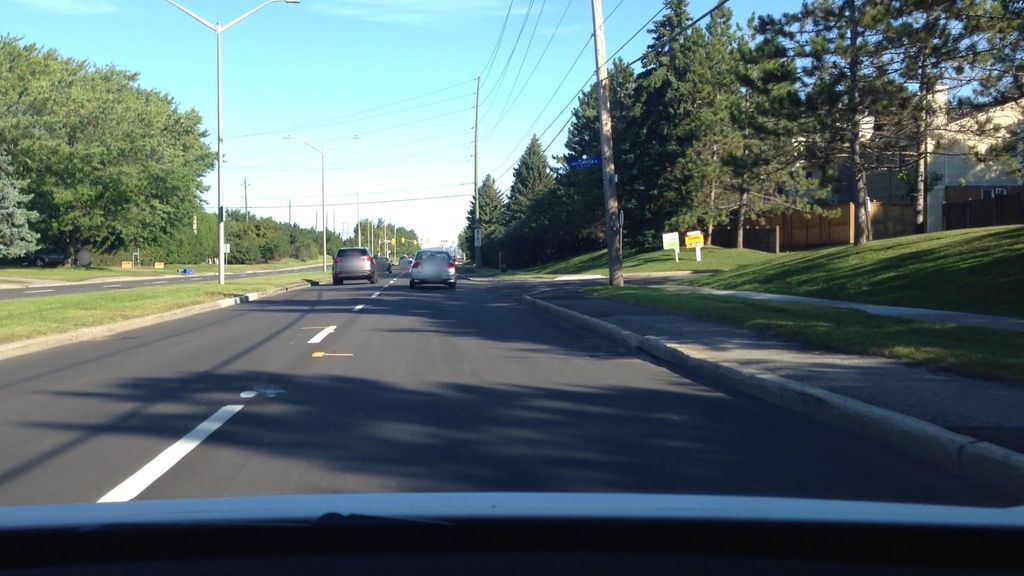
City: ottawa-gatineau